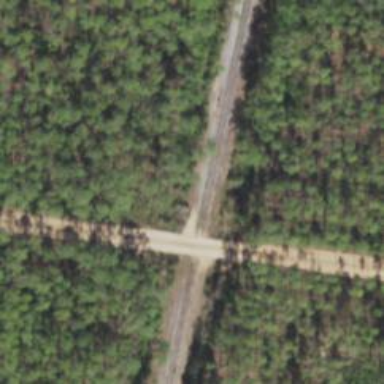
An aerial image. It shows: Uncontrolled crossing.